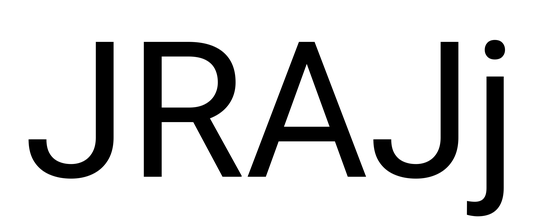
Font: Roboto_Regular